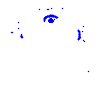
Particle: electron